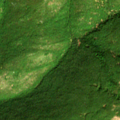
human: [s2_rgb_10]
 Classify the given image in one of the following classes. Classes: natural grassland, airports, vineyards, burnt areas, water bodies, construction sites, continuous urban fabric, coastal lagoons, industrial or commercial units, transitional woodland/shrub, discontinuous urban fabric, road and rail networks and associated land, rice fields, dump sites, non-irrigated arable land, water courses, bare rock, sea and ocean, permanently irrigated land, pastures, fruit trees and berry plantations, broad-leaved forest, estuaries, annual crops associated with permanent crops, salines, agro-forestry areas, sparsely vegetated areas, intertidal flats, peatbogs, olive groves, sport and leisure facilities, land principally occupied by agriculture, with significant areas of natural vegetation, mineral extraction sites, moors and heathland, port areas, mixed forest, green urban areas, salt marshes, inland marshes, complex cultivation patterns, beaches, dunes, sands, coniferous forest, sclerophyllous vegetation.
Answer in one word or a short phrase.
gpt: broad-leaved forest, natural grassland, transitional woodland/shrub